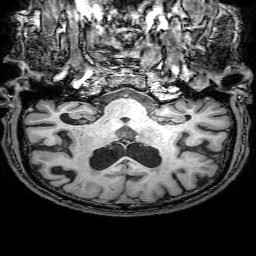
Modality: T1w
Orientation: sagittal
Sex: male
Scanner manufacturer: philips
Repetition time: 0.008143 s
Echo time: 0.00372 s